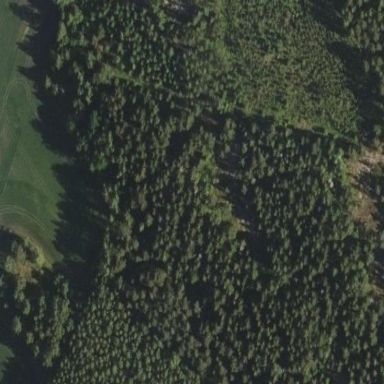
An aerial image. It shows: Forest area.